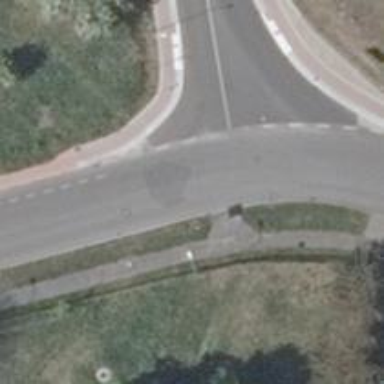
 featuring designated cycle lane on the left."